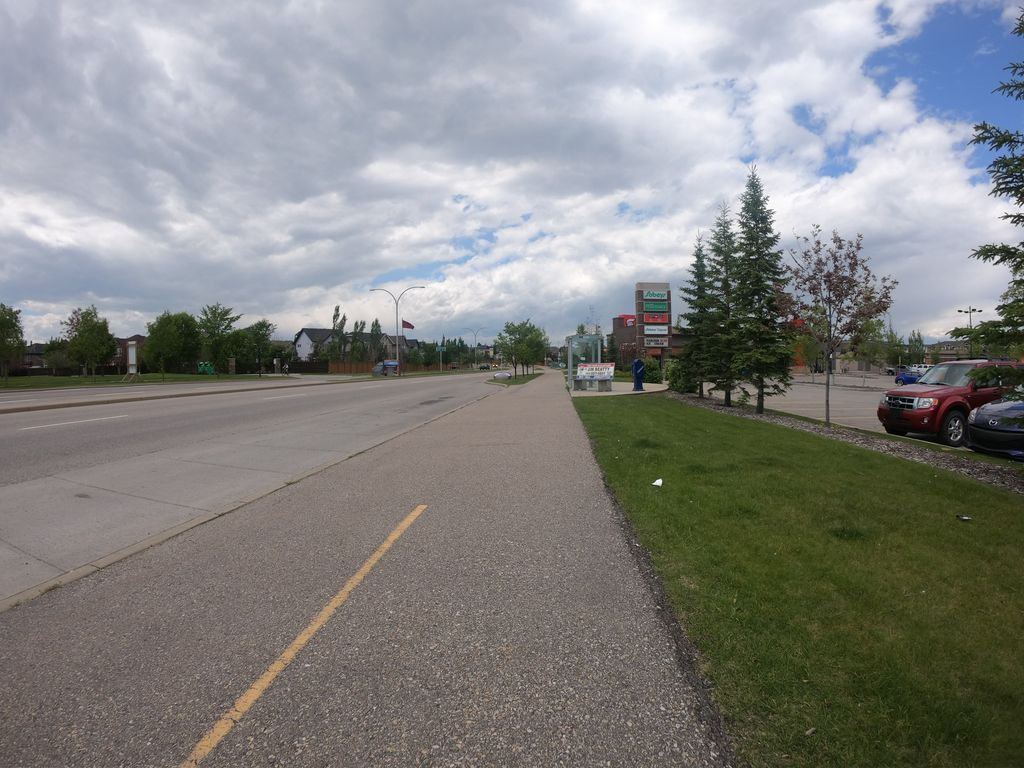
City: calgary